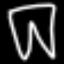
Label: pants